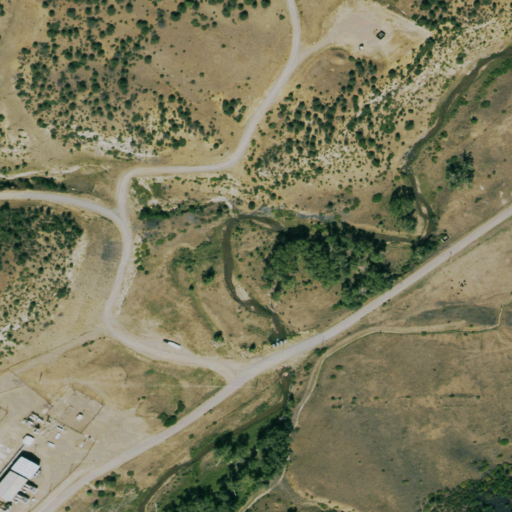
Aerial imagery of valley in Colorado named Cherry Canyon containing shrub, grassland, woody wetlands, medium intensity development, evergreen forest, high intensity development, open development, herbaceous wetlands, and deciduous forest